Question: We are using TeamCity 7.1.2, and have encountered a problem with the artifacts generated by our continuous build.
Specifically, when we have moved files around in the source that is used for our artifacts, TeamCity is creating zero byte size versions of these files in their previous locations (as well as correct copies in their new locations).
You can easily see this in TeamCity.

The various 0b files shown in the 'InstallScripts' folder to be in this folder, but have since been moved to the 'Modules' and 'Scripts' folders.
Has anyone else seen this, and if so were you able to fix this issue? We have already done an in TeamCity, but this did not resolve the issue.
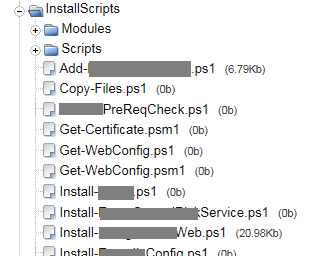
Answer: This turns out to be a <URL>.
For now, we are using the workaround of switching our build configurations to use <URL>.